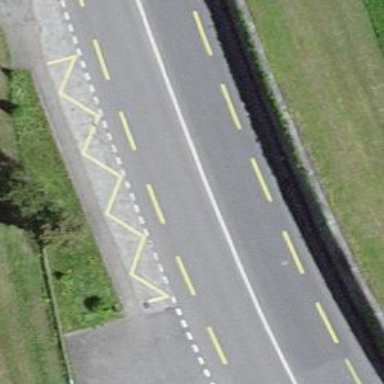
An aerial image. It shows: Bus stop with stop position for public transport.